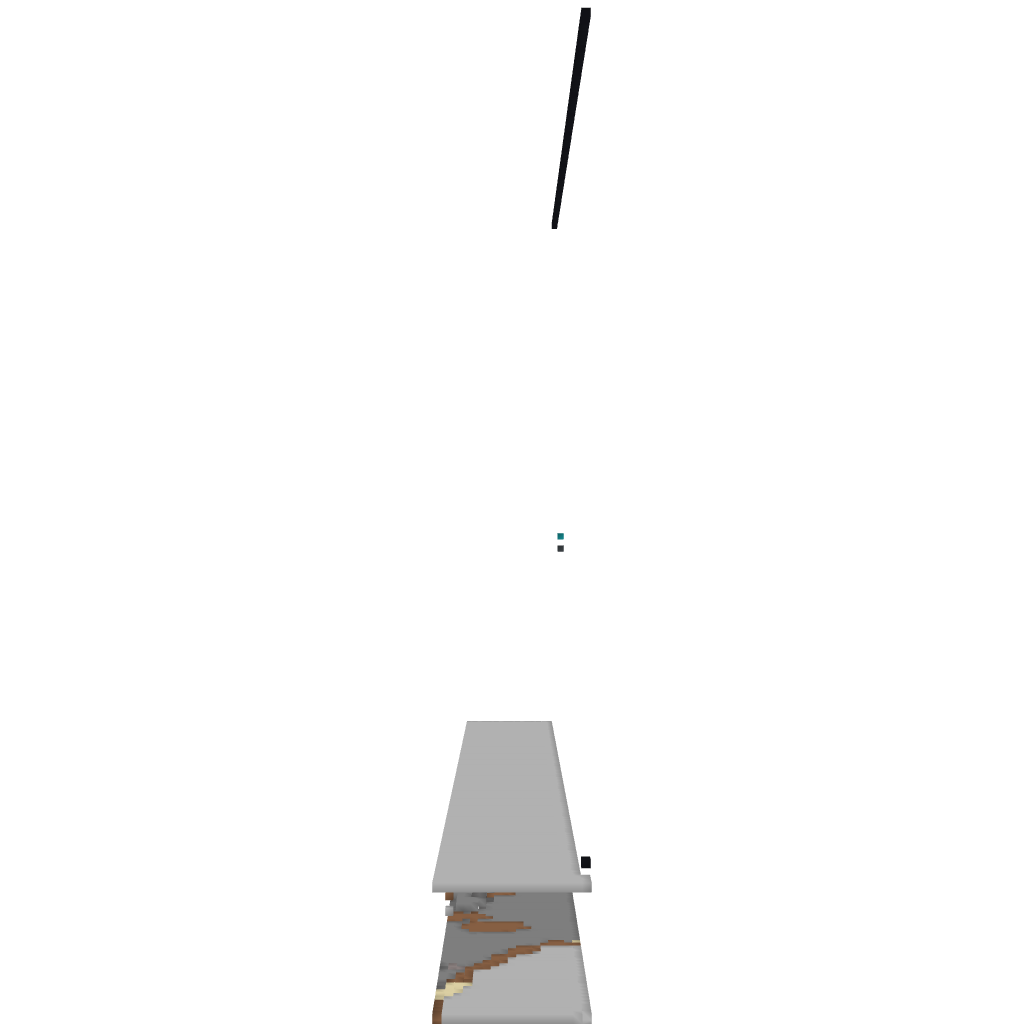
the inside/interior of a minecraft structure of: Blue Dragon